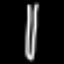
Label: fork